Field crop: maize
Growth stage: 2
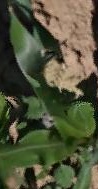
Species: maize